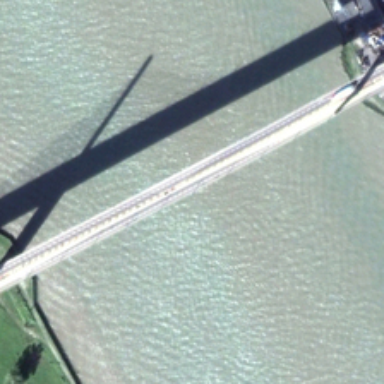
A long white bridge is over a gray green river .